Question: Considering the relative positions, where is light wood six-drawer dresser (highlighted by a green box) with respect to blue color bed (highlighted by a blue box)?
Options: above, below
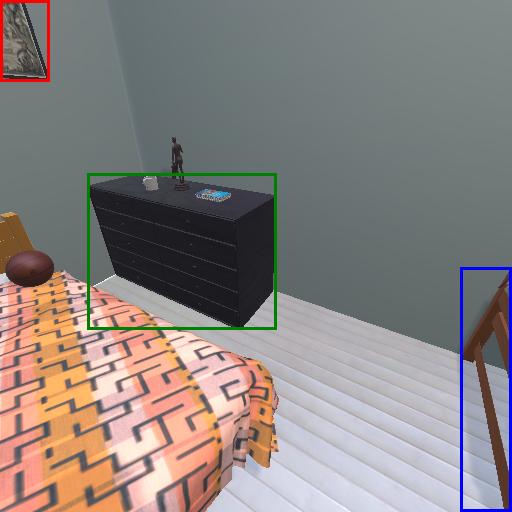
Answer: above